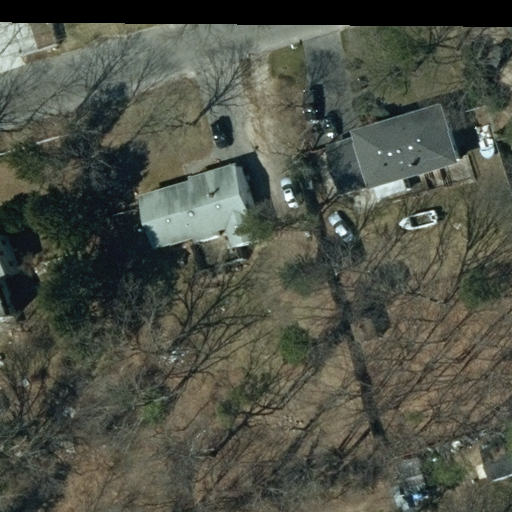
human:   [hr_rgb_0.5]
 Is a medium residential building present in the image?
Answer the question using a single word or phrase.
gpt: yes

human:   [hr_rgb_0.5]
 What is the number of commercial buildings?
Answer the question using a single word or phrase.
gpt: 0

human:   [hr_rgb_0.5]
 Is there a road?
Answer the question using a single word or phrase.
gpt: yes

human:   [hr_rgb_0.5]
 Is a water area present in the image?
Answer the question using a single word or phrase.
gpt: no

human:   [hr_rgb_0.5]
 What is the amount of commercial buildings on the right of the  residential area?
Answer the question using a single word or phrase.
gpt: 0

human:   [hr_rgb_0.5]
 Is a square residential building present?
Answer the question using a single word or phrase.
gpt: no

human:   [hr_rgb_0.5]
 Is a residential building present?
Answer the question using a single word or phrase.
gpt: yes

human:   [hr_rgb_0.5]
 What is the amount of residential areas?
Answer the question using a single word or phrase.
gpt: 1

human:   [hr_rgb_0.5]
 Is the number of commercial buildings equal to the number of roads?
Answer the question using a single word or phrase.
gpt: no

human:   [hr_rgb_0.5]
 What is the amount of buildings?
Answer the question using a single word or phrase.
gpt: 3

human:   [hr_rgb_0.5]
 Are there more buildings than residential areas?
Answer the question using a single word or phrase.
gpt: yes

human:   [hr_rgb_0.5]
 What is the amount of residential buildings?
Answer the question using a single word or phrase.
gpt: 3

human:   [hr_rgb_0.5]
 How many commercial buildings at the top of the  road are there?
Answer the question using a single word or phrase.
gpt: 0

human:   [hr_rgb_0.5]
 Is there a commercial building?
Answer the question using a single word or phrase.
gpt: no

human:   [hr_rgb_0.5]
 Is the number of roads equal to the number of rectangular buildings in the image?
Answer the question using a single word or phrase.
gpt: yes

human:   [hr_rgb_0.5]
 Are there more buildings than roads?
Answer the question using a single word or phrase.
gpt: yes

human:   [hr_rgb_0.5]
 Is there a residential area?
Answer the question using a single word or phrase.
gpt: yes

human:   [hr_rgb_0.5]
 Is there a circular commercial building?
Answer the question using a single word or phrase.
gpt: no

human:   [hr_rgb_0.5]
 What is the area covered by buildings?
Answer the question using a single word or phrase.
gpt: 767m2

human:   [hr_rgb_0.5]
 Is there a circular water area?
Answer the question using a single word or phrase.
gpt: no

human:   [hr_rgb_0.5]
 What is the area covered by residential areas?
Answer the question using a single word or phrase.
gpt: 10619m2

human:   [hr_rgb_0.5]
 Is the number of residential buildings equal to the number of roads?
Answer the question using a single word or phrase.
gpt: no

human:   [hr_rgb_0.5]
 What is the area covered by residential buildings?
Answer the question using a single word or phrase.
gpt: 767m2

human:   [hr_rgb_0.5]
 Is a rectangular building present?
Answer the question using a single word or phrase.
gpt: yes

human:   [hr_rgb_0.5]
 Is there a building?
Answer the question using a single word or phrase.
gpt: yes

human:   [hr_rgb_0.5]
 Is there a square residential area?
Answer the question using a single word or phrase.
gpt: no

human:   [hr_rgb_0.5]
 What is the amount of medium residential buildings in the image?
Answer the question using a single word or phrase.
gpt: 2

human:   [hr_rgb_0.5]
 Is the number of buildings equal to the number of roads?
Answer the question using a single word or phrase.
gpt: no

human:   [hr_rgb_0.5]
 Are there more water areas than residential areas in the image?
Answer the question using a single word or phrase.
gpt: no

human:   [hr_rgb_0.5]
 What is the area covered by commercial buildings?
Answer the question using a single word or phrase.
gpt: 0m2

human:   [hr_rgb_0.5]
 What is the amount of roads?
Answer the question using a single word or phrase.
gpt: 1

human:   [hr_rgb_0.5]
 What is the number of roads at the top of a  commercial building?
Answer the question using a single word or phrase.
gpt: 0

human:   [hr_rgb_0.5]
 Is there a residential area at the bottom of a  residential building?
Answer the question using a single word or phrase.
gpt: yes

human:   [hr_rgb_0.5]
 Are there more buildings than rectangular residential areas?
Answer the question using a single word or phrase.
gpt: yes

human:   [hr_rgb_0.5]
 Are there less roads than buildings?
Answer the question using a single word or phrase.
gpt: yes

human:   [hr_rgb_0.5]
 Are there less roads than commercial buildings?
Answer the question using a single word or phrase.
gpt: no

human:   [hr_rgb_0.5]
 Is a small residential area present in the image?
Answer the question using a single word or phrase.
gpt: no

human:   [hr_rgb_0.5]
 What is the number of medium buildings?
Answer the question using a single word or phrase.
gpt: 2

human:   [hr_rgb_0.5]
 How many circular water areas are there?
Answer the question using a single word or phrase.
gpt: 0

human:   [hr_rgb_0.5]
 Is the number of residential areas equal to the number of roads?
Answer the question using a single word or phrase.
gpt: yes

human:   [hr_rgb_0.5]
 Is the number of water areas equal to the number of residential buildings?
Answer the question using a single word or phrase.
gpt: no

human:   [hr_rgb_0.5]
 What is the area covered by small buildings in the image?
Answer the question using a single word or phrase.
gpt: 72m2

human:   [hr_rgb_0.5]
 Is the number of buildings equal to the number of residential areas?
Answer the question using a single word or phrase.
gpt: no

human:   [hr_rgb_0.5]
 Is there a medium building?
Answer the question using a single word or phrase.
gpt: yes

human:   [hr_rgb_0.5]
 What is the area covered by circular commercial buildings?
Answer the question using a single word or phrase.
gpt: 0m2

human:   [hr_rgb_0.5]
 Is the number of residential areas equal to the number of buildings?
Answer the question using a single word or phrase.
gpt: no

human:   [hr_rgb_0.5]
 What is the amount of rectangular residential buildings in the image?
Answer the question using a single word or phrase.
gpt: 1

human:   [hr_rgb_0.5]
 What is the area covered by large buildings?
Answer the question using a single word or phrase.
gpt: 0m2

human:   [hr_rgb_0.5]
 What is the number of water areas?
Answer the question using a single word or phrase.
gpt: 0

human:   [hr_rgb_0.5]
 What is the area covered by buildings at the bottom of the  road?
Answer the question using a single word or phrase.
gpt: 767m2

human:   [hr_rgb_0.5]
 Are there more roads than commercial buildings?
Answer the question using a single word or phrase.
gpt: yes

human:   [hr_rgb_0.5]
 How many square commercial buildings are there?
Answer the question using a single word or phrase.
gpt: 0

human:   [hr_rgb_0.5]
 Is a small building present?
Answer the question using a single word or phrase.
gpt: yes

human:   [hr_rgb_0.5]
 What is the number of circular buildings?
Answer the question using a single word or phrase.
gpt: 0

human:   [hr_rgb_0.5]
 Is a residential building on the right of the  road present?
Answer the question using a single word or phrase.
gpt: yes

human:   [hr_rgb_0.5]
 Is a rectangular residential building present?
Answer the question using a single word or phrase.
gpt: yes

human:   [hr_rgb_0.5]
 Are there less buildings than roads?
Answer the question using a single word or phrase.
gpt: no

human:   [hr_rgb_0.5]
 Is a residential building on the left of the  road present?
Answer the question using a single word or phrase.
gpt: yes

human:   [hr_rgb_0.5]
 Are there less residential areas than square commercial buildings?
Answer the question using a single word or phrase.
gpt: no

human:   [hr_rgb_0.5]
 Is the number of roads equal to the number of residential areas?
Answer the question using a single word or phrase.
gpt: yes

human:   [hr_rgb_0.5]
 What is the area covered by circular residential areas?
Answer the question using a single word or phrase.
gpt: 0m2

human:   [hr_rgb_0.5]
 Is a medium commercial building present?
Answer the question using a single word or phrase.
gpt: no

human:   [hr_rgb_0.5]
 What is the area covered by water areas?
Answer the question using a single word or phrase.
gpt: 0m2

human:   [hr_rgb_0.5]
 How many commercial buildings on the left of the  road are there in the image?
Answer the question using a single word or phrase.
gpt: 0